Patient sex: M
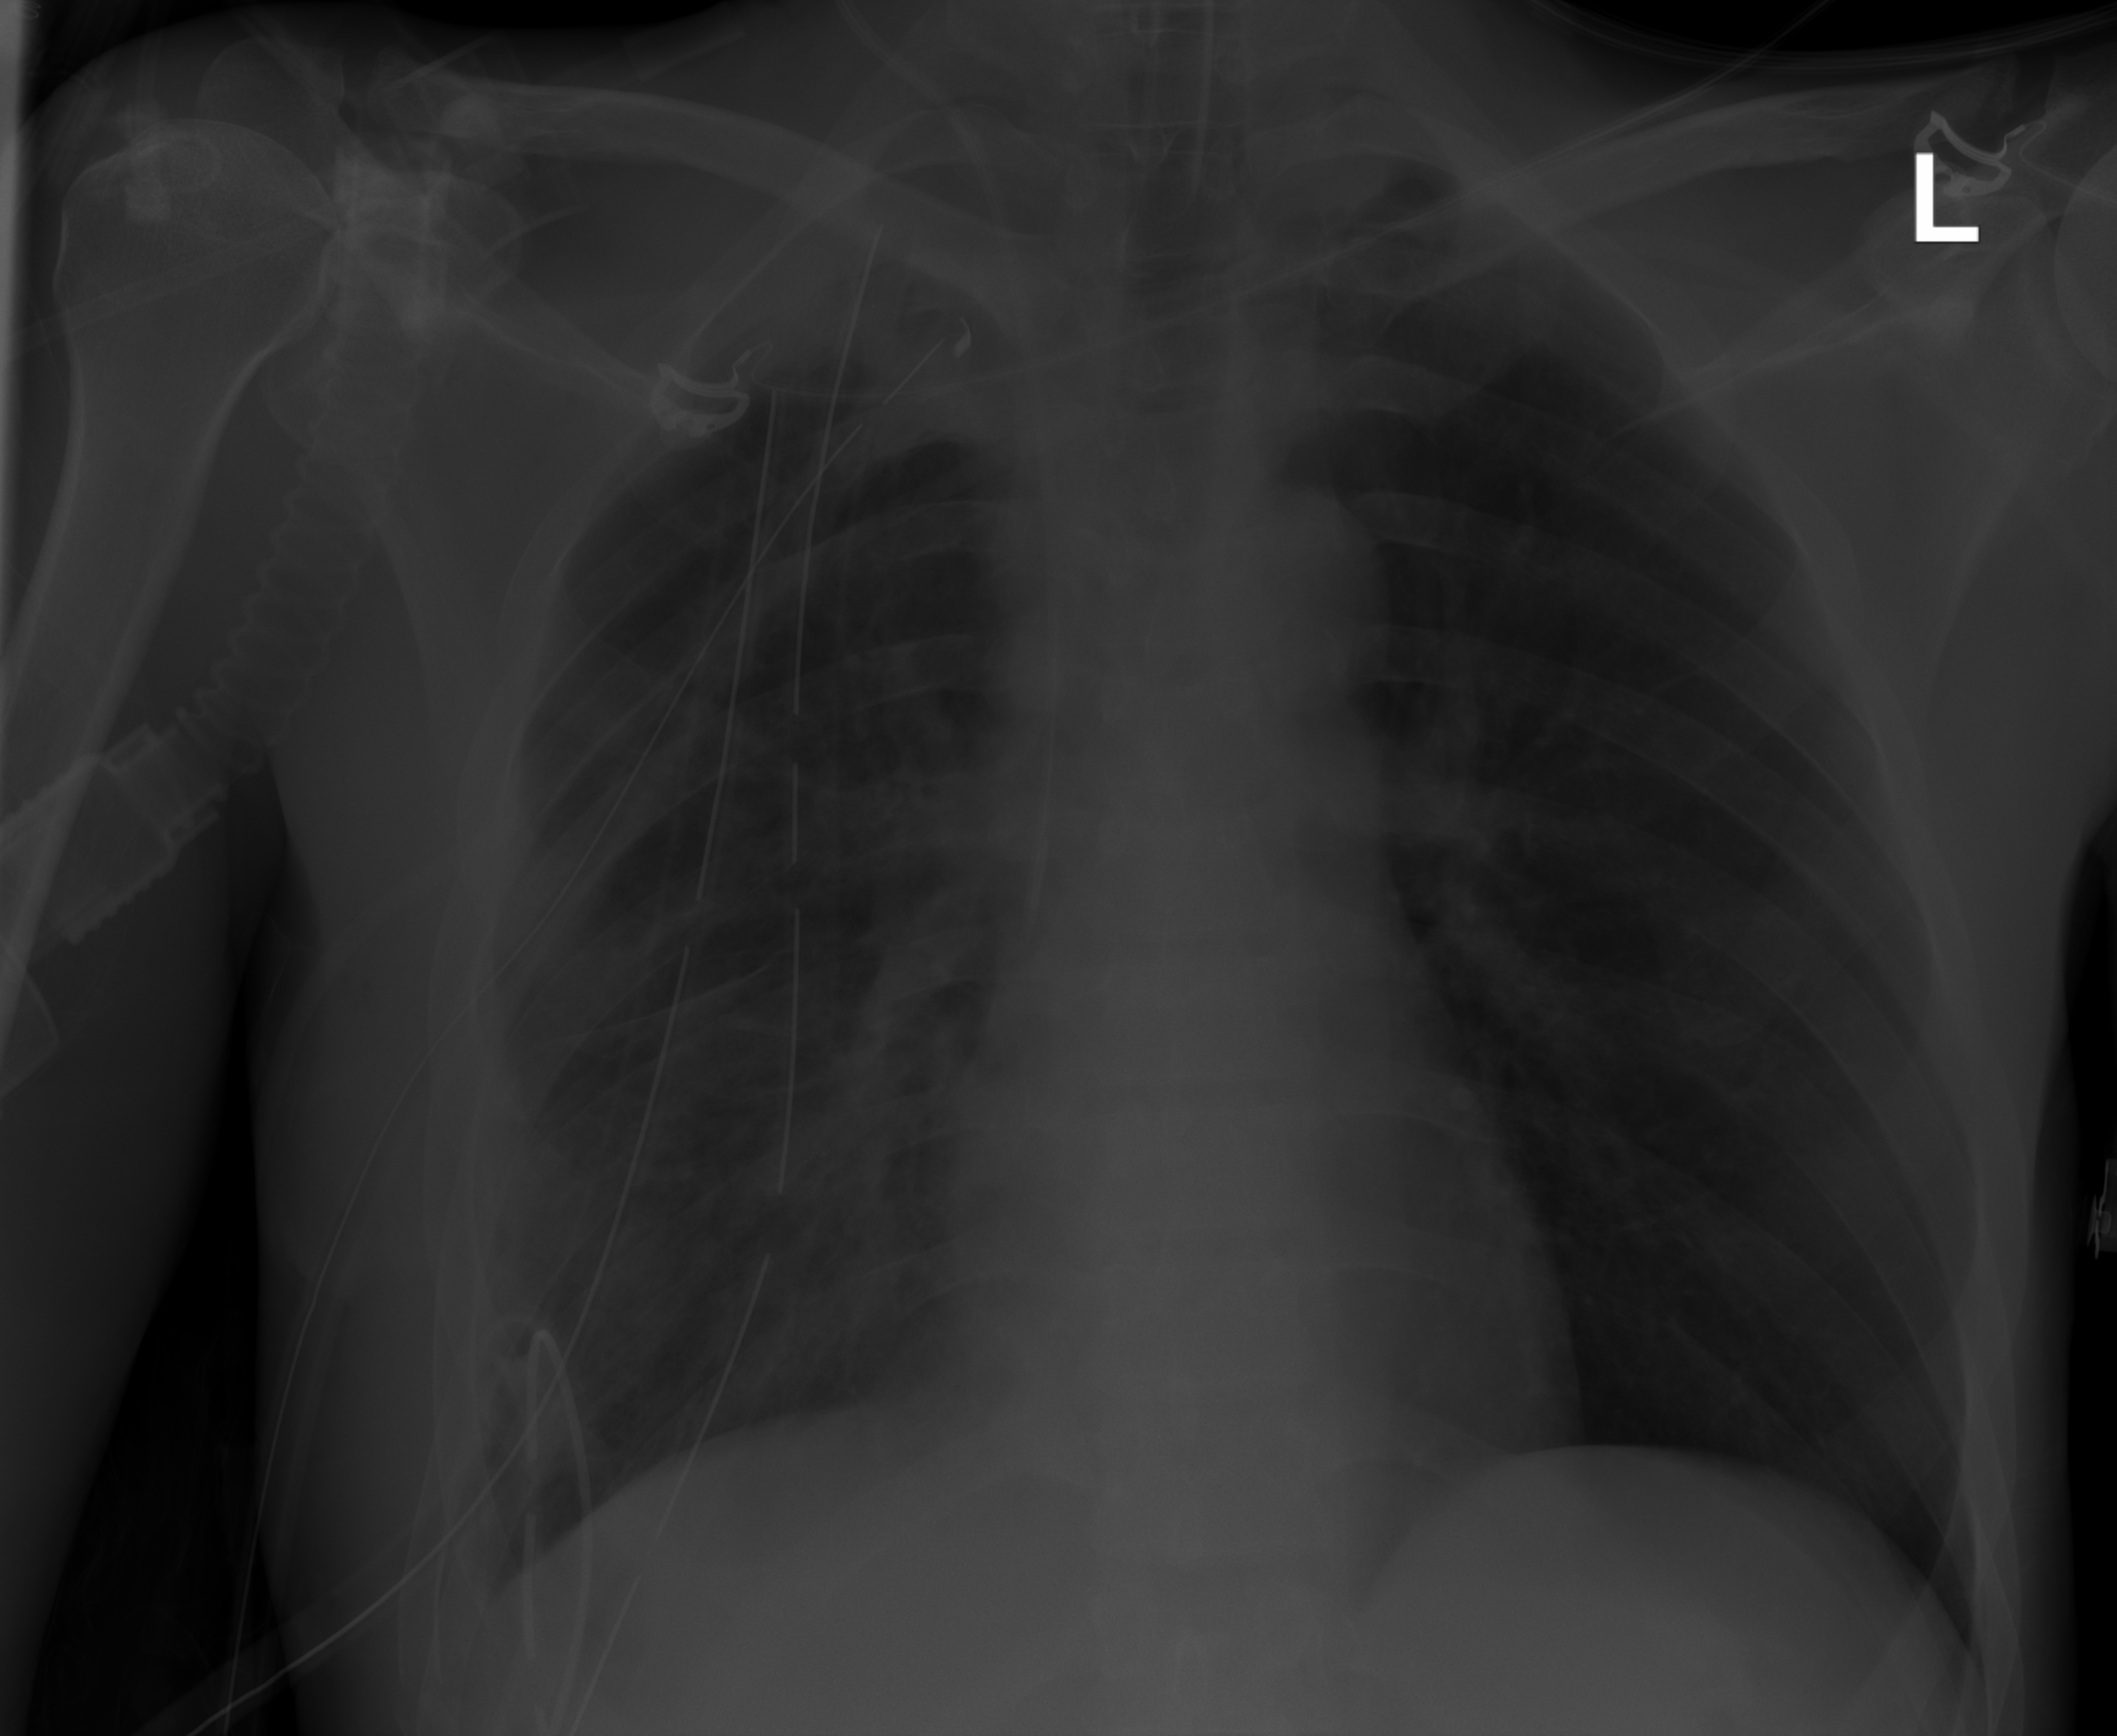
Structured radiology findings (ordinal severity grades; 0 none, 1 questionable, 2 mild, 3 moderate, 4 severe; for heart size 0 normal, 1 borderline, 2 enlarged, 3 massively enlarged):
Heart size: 0
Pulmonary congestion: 0
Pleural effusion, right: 2
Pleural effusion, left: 0
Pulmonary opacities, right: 0
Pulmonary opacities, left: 0
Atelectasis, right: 2
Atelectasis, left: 0